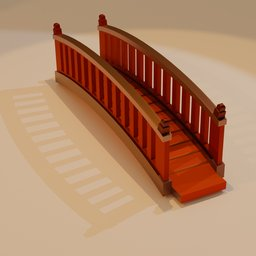
Label: architecture